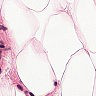
Metastatic tissue present: no